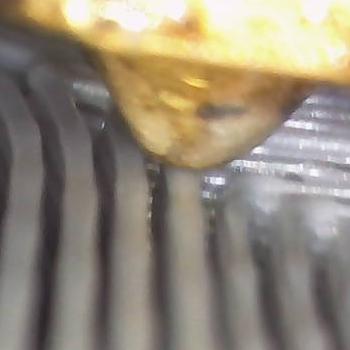
Flow rate: 100%